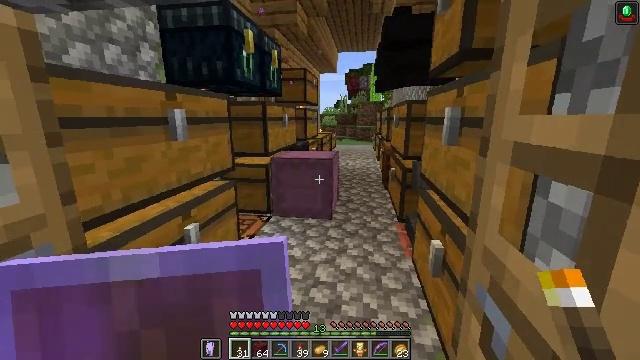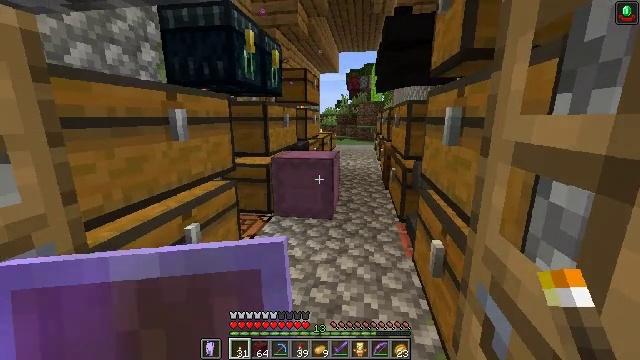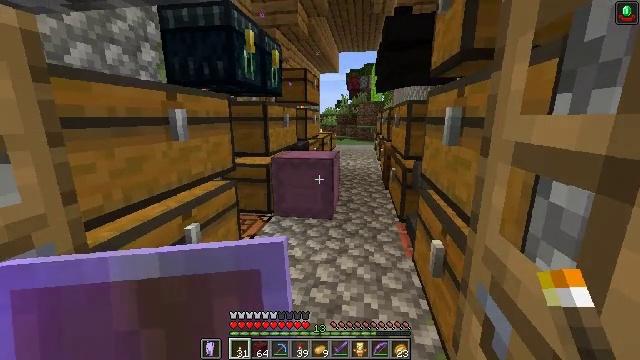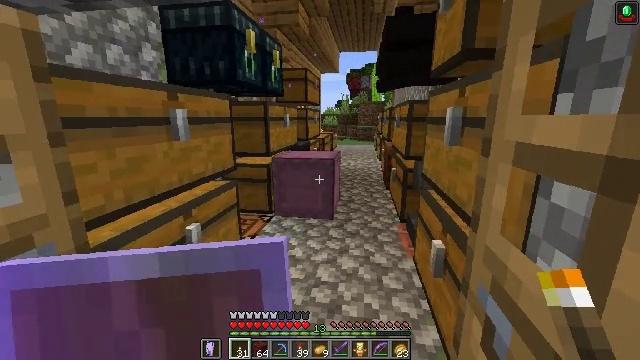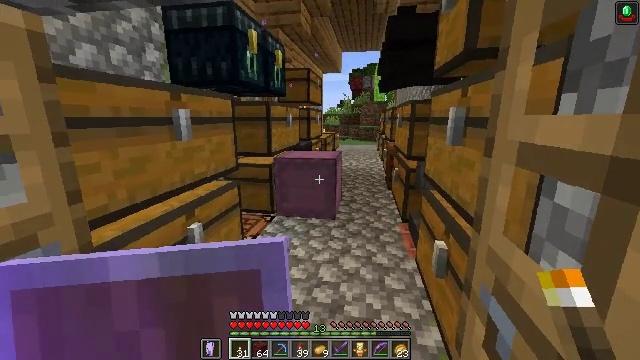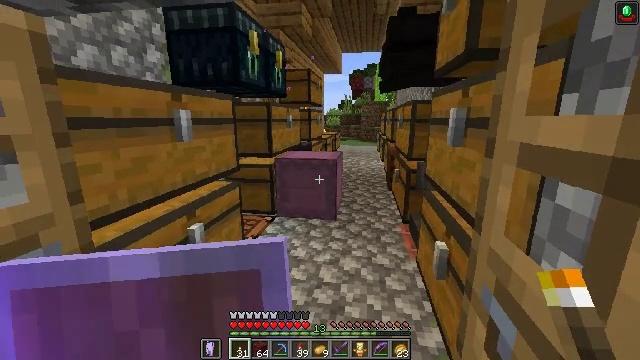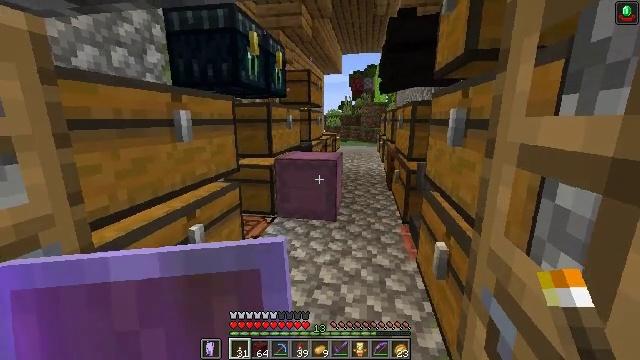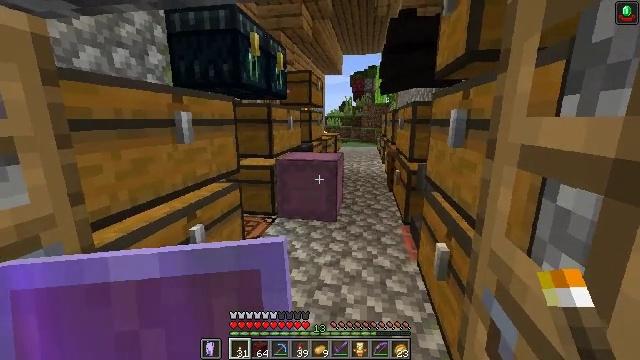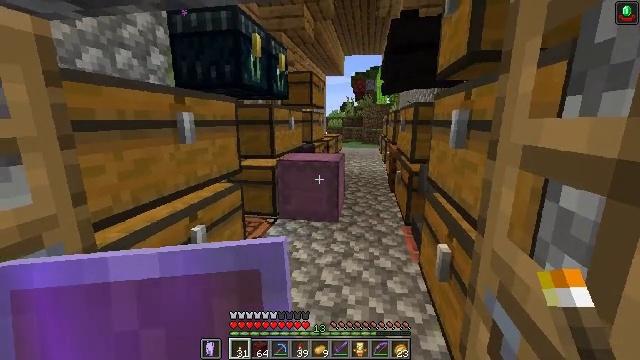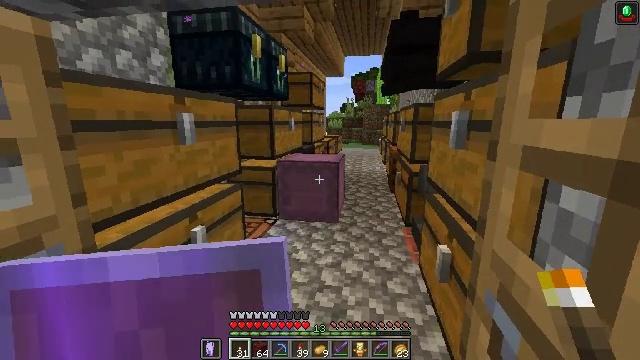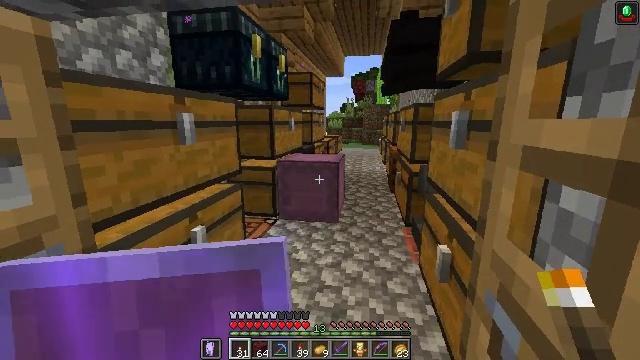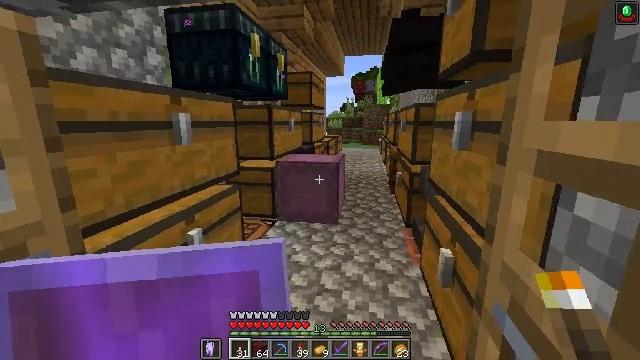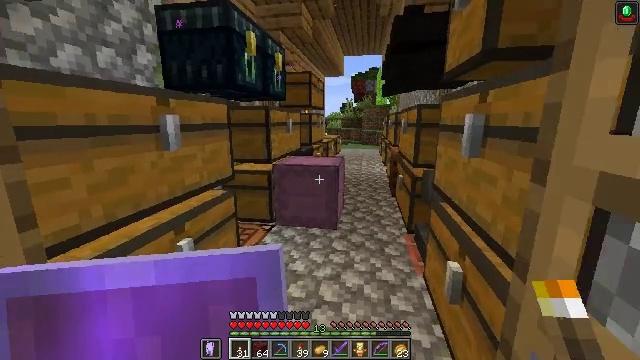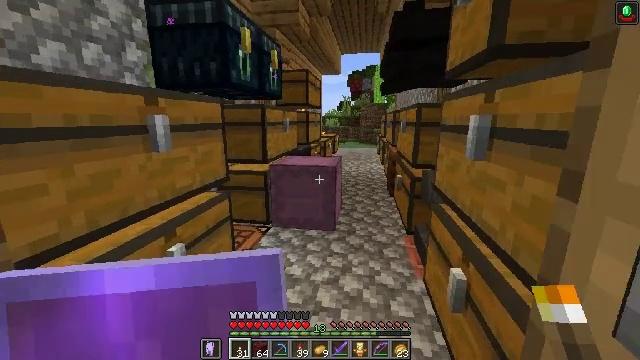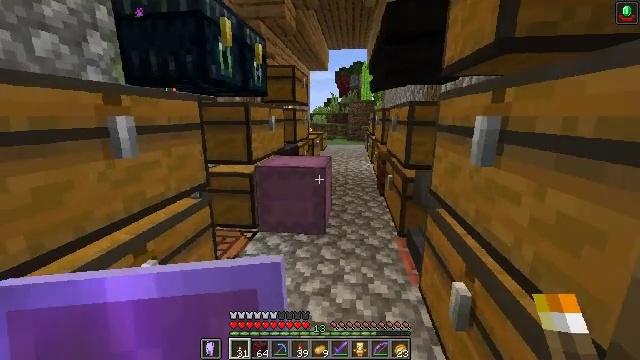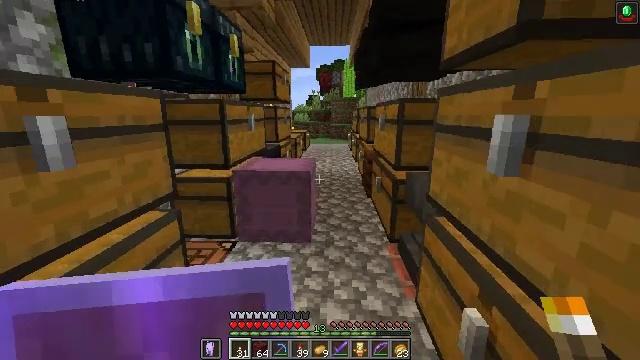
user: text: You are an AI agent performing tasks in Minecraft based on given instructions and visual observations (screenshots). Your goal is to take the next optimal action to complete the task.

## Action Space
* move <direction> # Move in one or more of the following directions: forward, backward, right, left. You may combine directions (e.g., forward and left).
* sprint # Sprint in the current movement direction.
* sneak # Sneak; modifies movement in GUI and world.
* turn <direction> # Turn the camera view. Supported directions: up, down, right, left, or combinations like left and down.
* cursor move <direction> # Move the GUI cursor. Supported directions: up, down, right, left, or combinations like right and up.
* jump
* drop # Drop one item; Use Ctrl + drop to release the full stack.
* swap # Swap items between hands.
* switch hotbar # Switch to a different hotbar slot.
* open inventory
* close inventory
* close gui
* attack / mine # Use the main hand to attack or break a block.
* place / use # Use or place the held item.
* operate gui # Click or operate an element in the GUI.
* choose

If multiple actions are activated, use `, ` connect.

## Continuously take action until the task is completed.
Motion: motion action
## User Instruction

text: Create TNT using the crafting table.
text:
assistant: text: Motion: no_op
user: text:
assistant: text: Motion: no_op
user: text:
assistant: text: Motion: no_op
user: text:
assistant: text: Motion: no_op
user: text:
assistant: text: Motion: no_op
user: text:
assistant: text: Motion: no_op
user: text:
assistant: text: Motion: no_op
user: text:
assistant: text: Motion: no_op
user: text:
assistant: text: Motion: no_op
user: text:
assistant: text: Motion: no_op
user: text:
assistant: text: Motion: move forward
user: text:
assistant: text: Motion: move forward
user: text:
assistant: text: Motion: move forward
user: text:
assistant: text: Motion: move forward, turn right
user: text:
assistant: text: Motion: move forward, turn right
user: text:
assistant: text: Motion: move forward
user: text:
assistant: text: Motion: move forward
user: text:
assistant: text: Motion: move forward
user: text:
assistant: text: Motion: move forward
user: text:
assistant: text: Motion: move forward
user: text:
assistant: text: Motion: move forward
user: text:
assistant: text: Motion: move forward
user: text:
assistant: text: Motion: move forward and move right
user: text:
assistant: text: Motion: move forward and move right, turn right
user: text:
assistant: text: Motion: move forward and move right
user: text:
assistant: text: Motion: move forward
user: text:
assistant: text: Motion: move forward
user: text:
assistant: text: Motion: move forward
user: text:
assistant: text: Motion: move forward, turn left
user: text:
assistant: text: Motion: move forward, turn left